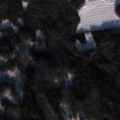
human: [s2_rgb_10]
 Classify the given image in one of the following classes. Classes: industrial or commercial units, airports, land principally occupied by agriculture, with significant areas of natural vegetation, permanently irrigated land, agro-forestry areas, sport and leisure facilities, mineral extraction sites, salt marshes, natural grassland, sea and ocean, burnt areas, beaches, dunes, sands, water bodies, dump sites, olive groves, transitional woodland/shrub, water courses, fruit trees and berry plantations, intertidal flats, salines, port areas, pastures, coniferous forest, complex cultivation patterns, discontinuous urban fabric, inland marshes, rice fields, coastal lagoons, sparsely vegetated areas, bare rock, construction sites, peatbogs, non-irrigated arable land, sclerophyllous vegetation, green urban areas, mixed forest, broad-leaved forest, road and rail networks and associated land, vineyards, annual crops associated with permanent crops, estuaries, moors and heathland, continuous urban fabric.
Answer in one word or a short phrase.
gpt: coniferous forest, mixed forest, transitional woodland/shrub, peatbogs